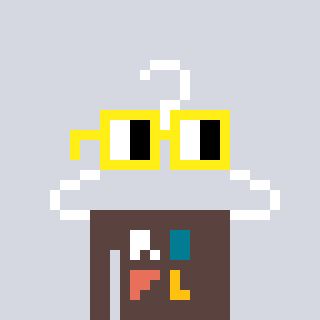
a pixel art character with square yellow glasses, a hanger-shaped head and a darkbrown-colored body on a cool background